Field crop: maize
Growth stage: 1
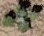
Species: chenopodium